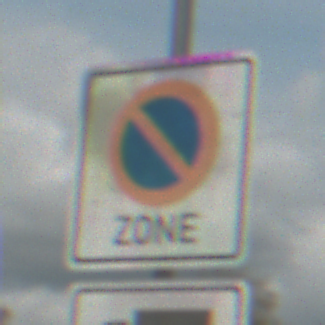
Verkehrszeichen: BeginnEingeschraenktesHalteverbotZone
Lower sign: HinweisDurchSinnbild7
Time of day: Midday
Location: Outdoor (Suburban)
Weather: PartlyCloudy
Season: Summer
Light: Natural